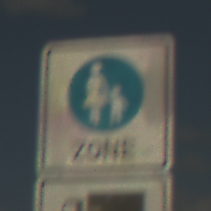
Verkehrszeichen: BeginnFussgaengerzone
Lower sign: MehrspurigeFahrzeugeFrei3
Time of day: Midday
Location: Outdoor (Beach)
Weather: PartlyCloudy
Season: NotSpecified
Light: Natural